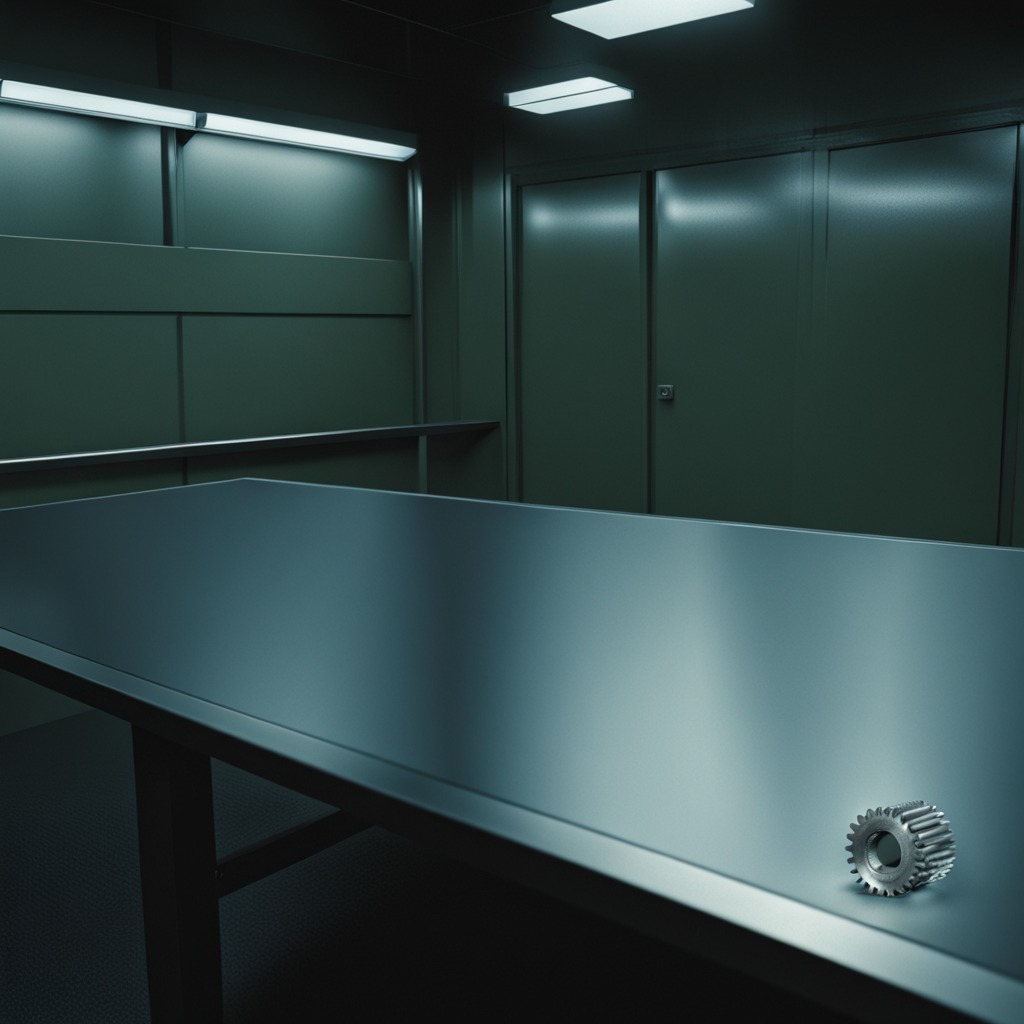
A steel gear with teeth is lying on a clean empty table in a railway signal maintenance room.